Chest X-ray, AP view. Patient: 82 years old, sex F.
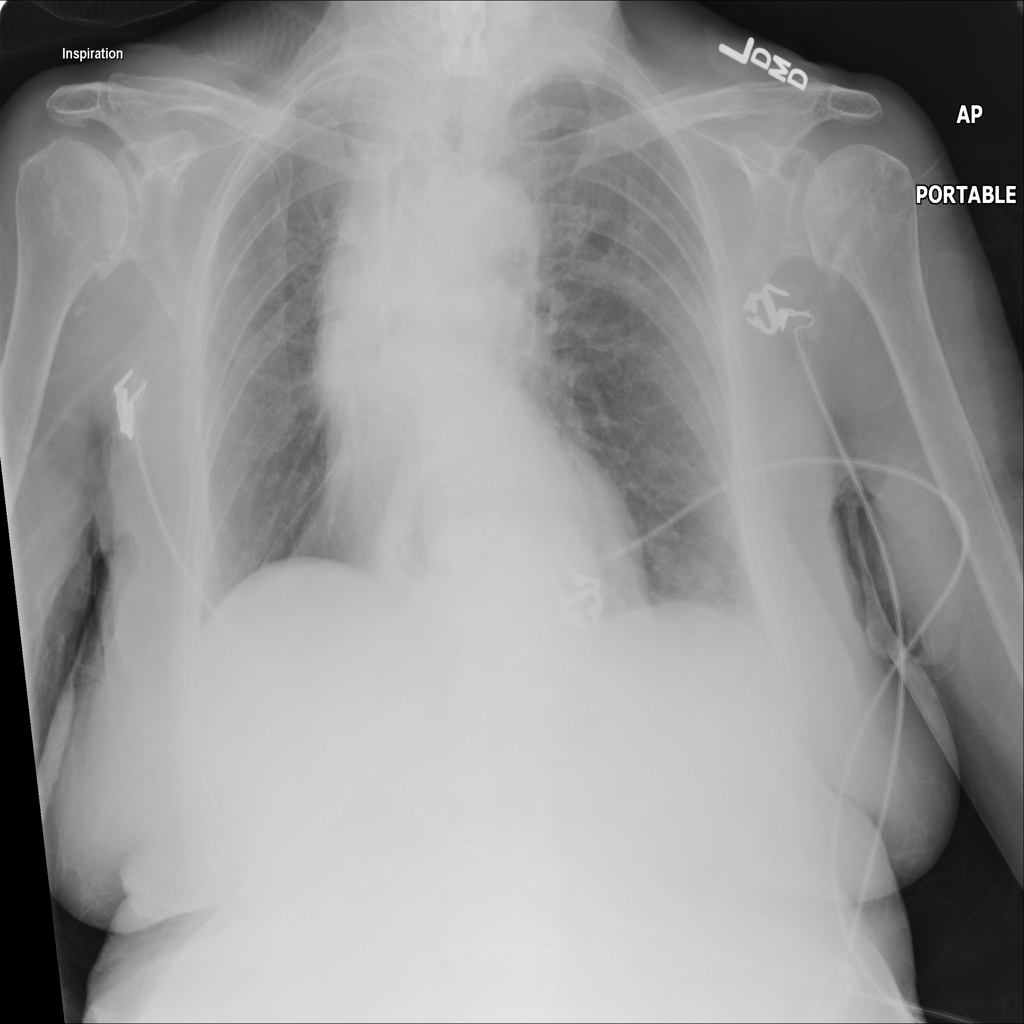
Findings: Hernia, Infiltration